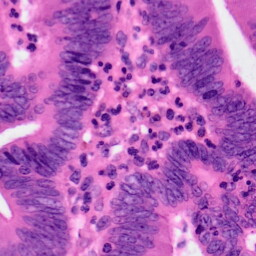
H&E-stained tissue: Colon